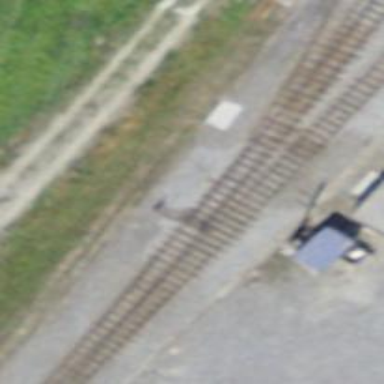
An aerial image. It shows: Railway switch.